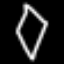
Label: diamond